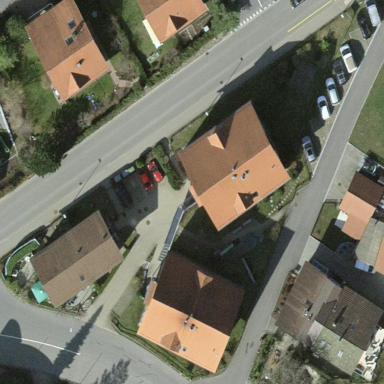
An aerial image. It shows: Charming neighbourhood.